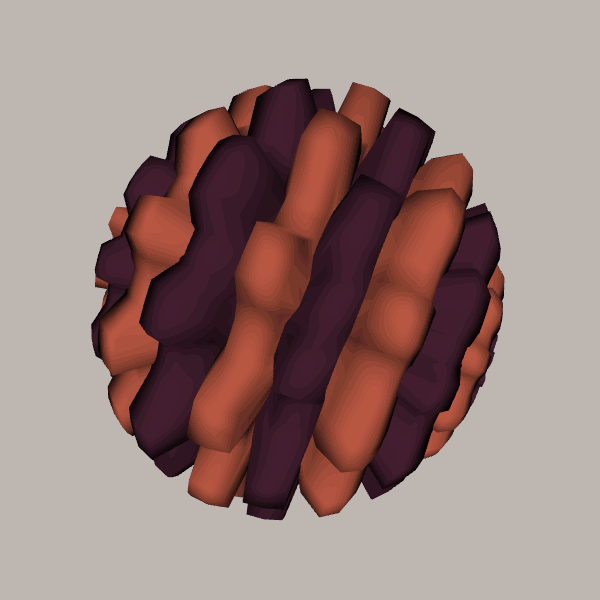
Background: light